Question: Let me see if I can explain what I'm looking to do as clear as possible, since I'm not a programmer and I only understand basics.
In my office I use many queries to database (PostgreSQL) instead of looking for the data in many reports and then put all the conditions.
I use NAVICAT for postgres to make the queries and then I export all the data to Excel. I would like that everyone could get the data and do my controlling job.
So, what I'm looking is to get the exact same result I get on NAVICAT or any SQL statement app. For this case, I have to consult tracking numbers on 1 table which has also have some shared data in other tables. My query is fine and it works perfectly.
In order to do this, I've created a textarea (named folio) where the tracking numbers must be typed.
After this, I've found the way to make a string where every tracking number single quoted and comma separated (sorry if there's redundance on the code, I've been reading, copying, pasting and adapting until it worked:
'''
if (isset($_POST["folio"])){
$folio=$_POST["folio"];
$lines= explode("|", preg_replace( "/([
])+/", "|", $folio));
$output = "'".join("',
'", $lines)."'";
'''
Once with this, I make the connection to database and run the query, where $output is the result:
'''
$conn = pg_connect($conn_string);
if (!$conn) {
$mensaje="Error de conexion.";
}
$result = pg_query($conn,"
SELECT
public.guias_detalles.guia,
public.estados.descripcion,
public.guias_detalles.fec_ent,
public.guias_detalles.hor_ent,
public.guias_detalles.resp_ent,
public.funcionarios.descripcion as driver
FROM
public.guias_detalles
LEFT JOIN public.estados ON public.guias_detalles.estado = public.estados.estado
LEFT JOIN public.mmensajeros ON public.guias_detalles.mmensajero = public.mmensajeros.mmensajero
LEFT JOIN public.funcionarios ON public.mmensajeros.funcionario = public.funcionarios.funcionario
WHERE
public.guias_detalles.guia IN
($output)");
if (!$result) {
$mensaje="Ha ocurrido un error de consulta.";
}
}
'''
From this query I get the 6 values for each valid tracking number.
Now, to print this on the screen, I've seen this Table Thead and Tbody as the simple way to display the results like any SQL app, 6 columns and one row per tracking.
To get this, this is what I've made:
'''
<table width="100%" border="1" cellspacing="1" cellpadding="1" >
<thead border="1" cellspacing="1">
<tr style="color: white;">
<td>Guia</td>
<td>Estado</td>
<td>Fecha Entrega</td>
<td>Hora Entrega</td>
<td>Recibido por</td>
<td>Driver</td>
</tr>
</thead>
<tbody style="color: white;" border="1" cellspacing="1">
<?php
while ($row = pg_fetch_assoc($result)) {
$newline = "
";
$newline;
echo '<td>'.$row['guia'];
echo '<td>'.$row['descripcion'];
echo '<td>'.$row['fec_ent'];
echo '<td>'.$row['hor_ent'];
echo '<td>'.$row['resp_ent'];
echo '<td>'.$row['driver']. $newline;
}
?>
</tbody>
</table>
'''
As anyone can see, I've tried to break the line without luck. The results are printed in the same line, there's no line break.
I've also tried to use the foreach instead the while, but even I've readed the conditions, I don't really understand how to aplly it.
I know there's a lot I'm missing here, but please if anyone could give me a hand I'll really appreciate it.
Below a printscreen of the result I get, example is for 3 tracking numbers, 6 results for each, no line break.

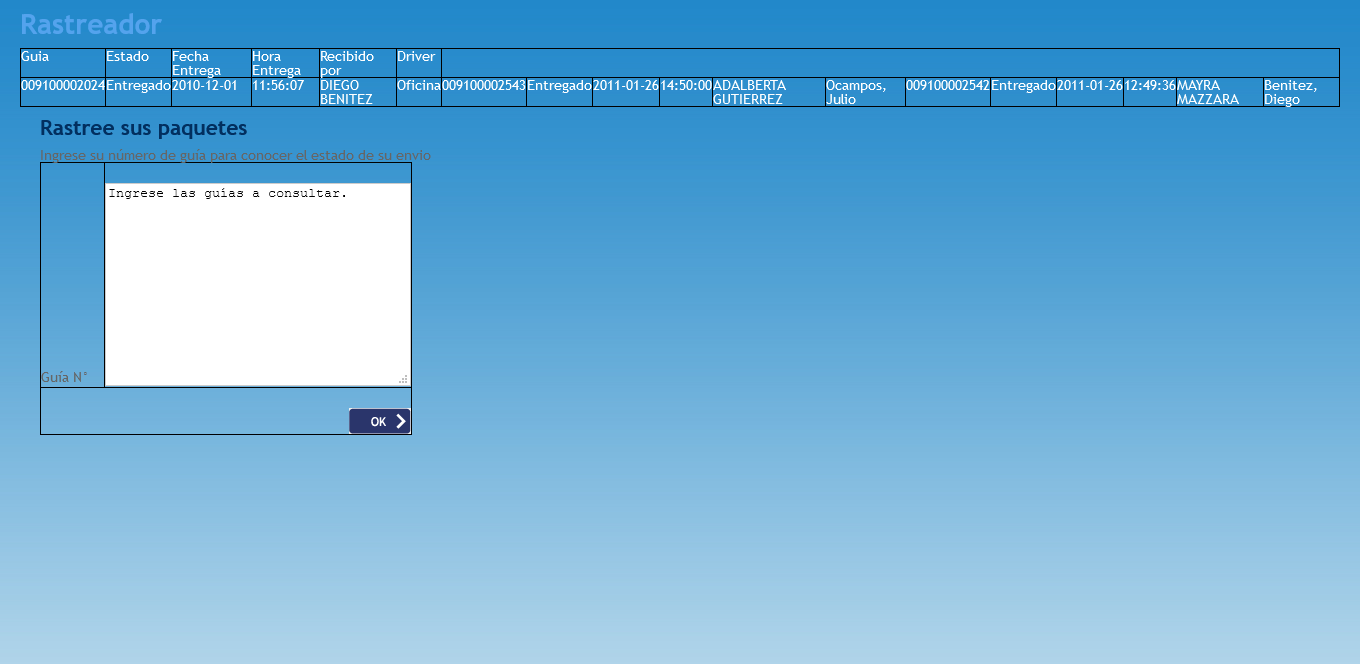
Answer: It is a html table: You have to add a <tr> at the beginning of each while iteration and </tr> at the end, and close de <td> as </td> of each cell; like in the <thead>.
'''
while ($row = pg_fetch_assoc($result)) {
echo '<tr>';
echo '<td>'.$row['guia'].'</td>';
echo '<td>'.$row['descripcion'].'</td>';
echo '<td>'.$row['fec_ent'].'</td>';
echo '<td>'.$row['hor_ent'].'</td>';
echo '<td>'.$row['resp_ent'].'</td>';
echo '<td>'.$row['driver'].'</td>';
echo '</tr>';
}
'''
<URL>